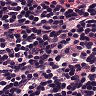
Metastatic tissue present: no